Question: I am faced with the problem to center side-stacked frames in a parent frame. I know <URL> but I did not find a simple way to do this for several of them.
I get the following window

from the code below:
'''
import Tkinter as tk
root = tk.Tk()
root.geometry("200x200")
# main frame
f = tk.Frame(root, background='black')
f.pack(expand=True, fill="both")
# two side-by-side frames inside, they fill up their space
f1 = tk.Frame(f, background='green')
f1.pack(side=tk.LEFT, expand=True, fill="both")
f2 = tk.Frame(f, background='red')
f2.pack(side=tk.LEFT, expand=True, fill="both")
# three fixed-size frames in the left frame above; I would like them to be centered in the frame
tk.Frame(f1, width=20, height=20, background="orange").pack(side=tk.LEFT, fill=None, expand=False)
tk.Frame(f1, width=20, height=20, background="white").pack(side=tk.LEFT, fill=None, expand=False)
tk.Frame(f1, width=20, height=20, background="gray50").pack(side=tk.LEFT, fill=None, expand=False)
root.mainloop()
'''
I would like the three square frames to be centered in the green one. I had to use 'tk.LEFT' to position them, otherwise they would have been stacked up by default.
In my complete program, the green frame is there to exclusively contain the three square frames.
What is the most standard way to center the three square frames in the green one?
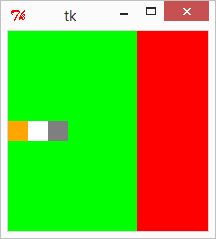
Answer: While thinking about <URL> line to:
'''
f1.pack(side=tk.LEFT, expand=True, fill=None)
'''
The 'f1' frame is tight around the three square ('fill=None') ones buts tries to take as much space as possible in all directions ('expand=True'), effectively being centered. Note that the green background is not visible, the frame being tight around its content.